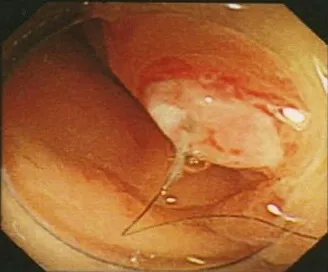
Lower gastrointestinal tract endoscopy image. Hair and a submucosal tumor-like protrusion with redness at its apex are seen.
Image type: endoscopy (gi_endoscopy)